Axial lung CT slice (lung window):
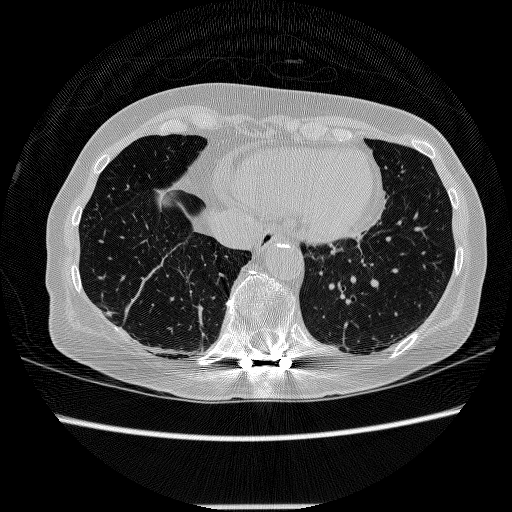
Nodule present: no